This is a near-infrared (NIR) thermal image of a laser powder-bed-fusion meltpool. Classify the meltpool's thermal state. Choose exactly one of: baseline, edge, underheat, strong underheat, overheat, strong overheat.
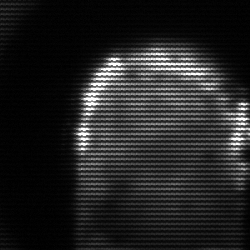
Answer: baseline